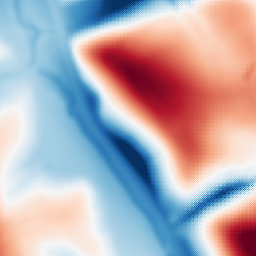
Category: multiscale
Decomposition family: dog
Decomposition parameters: sigma_low: 3
sigma_high: 50
Upsampling method: regularized
Upsampling parameters: scale: 4
lambda_reg: 0.1
Upsampling scale: 4